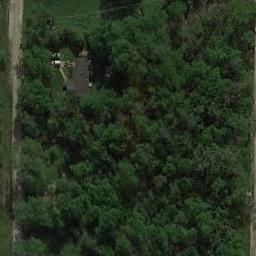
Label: forest